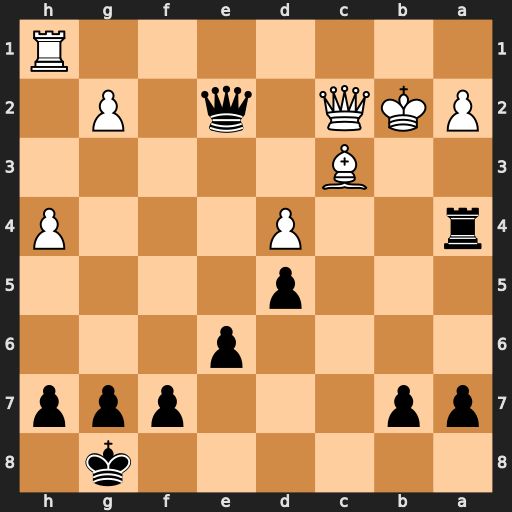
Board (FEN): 6k1/pp3ppp/4p3/3p4/r2P3P/2B5/PKQ1q1P1/7R
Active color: b
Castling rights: -
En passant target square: -
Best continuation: Rxa2+ Kxa2 Qxc2+